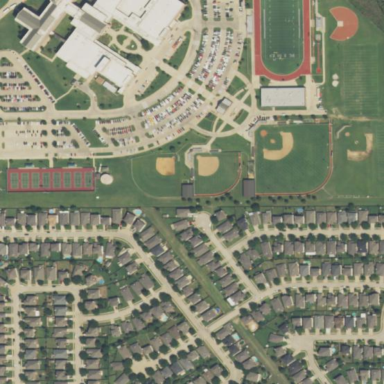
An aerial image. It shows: School.